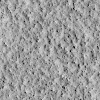
Atmospheric dust classification: not_dusty